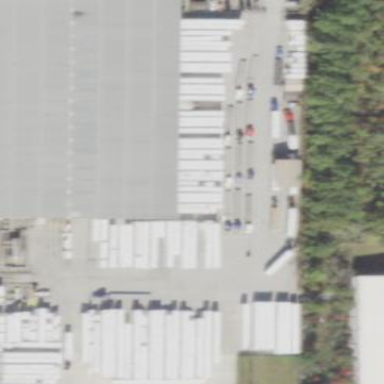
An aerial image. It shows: Industrial area with warehouses.